Field crop: maize
Growth stage: 2
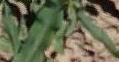
Species: maize